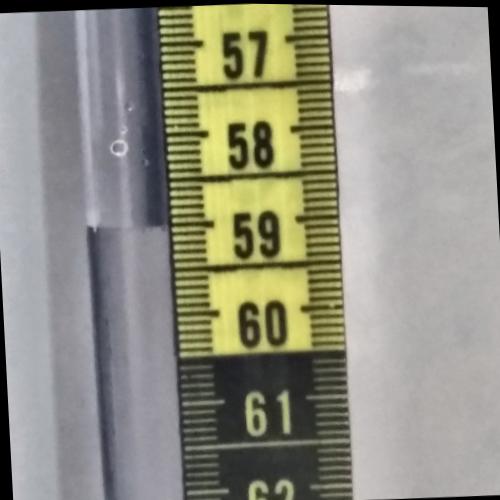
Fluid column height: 59.0 cm